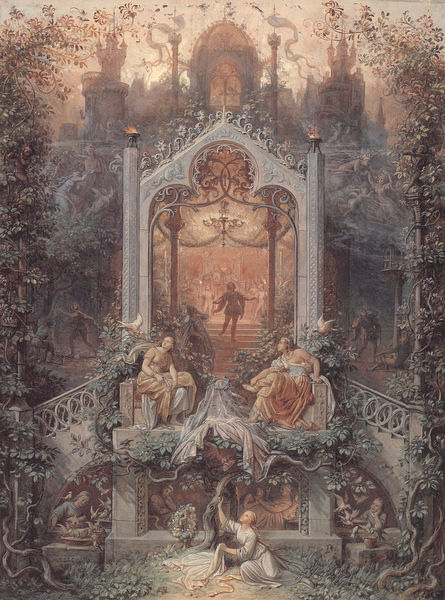
Titel: Aschenputtel
Künstler: Eugen Napoleon Neureuther
Standort: München
Institution: Städtische Galerie im Lenbachhaus, Graphische Sammlung
Schlagwörter: baum, blau, blätter, feuer, gemälde, himmel, laub, mann, schatten, umhang, vogel, weiß, bäume, frauen, landschaft, menschen, mädchen, ocker, sitzen, blumen, braun, frau, grau, licht, männer, orange, pastell, pfeiler, schwarz, szene, säule, säulen, tür, türkis, gebäude, haus, park, rose, rosen, rot, schleier, schloss, tuch, ball, beige, fest, malerei, ornament, tanz, hemd, architektur, barock, blass, diener, gesicht, rahmen, sockel, stein, bild, öl, natur, strauch, vögel, brüstung, büsche, gebüsch, kirche, sträucher, gewand, sitzend, stoff, gewänder, kind, paar, bühne, pflanze, pflanzen, gebeugt, gotik, prinzessin, rosa, wald, reiter, turm, engel, garten, ranken, statue, bogen, fahnen, fahne, flagge, mauer, hecke, nebel, sonnenuntergang, bühnenbild, saal, figuren, kuppel, romantik, treppe, treppen, könig, thron, braut, jugendstil, vorhänge, bemälde, ornamente, kerzen, kronleuchter, aufgang, geländer, stufen, junge, abendrot, tor, eingang, belichtung, türme, palast, balustrade, wurzel, tauben, traum, illustration, kranz, altar, girlanden, portal, runge, schnörkel, wurzeln, pforte, romantisch, mystisch, morgenrot, märchen, dornen, trepe, prinz, historismus, tempel, königin, heilige, huhn, kitsch, kitschig, schwebend, fantasie, schwäne, pagode, sakral, laube, tänzer, geschichten, suche, nischen, halbschatten, trppe, fackeln, schlingpflanzen, schneewittchen, mytologie, grimm, scloss, aschenputtel, überladen, verklärt, berühmt, dornröschen, sequenzen, beschwingt, einbilderzählung, roto, n, oje, feuerbecken, stuf